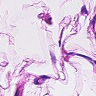
Metastatic tissue present: no